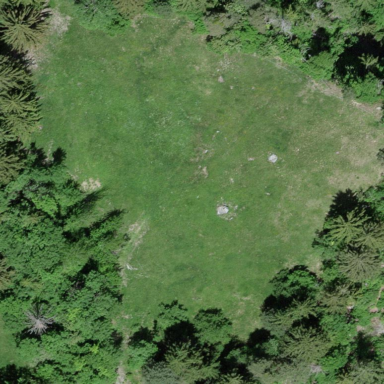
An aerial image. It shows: Beautiful meadow.